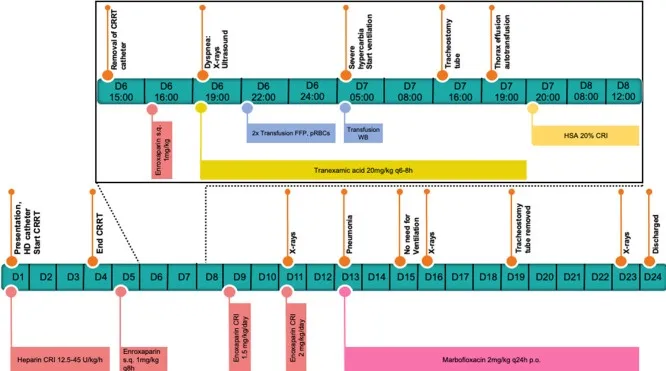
Schematic presentation of the case management. The critical 6th day until the 8th day are presented hourly including the stabilization measurements.
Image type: chart (chart)